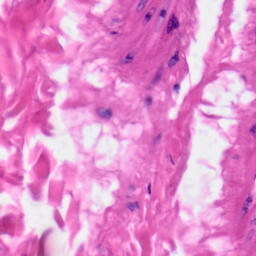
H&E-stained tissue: Skin